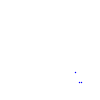
Particle: proton